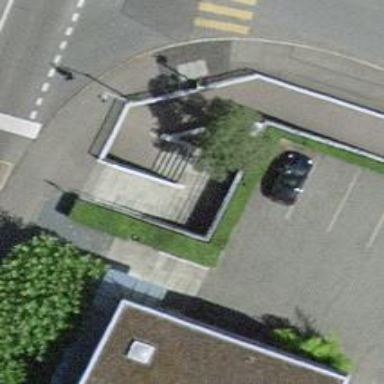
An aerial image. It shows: Set of concrete steps.